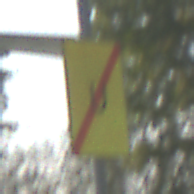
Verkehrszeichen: EndeUmleitung
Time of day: MorningAfternoon
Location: Outdoor (Suburban)
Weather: PartlyCloudy
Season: NotSpecified
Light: Natural